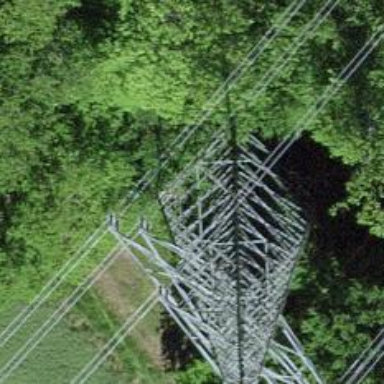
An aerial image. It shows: Towering power structure.